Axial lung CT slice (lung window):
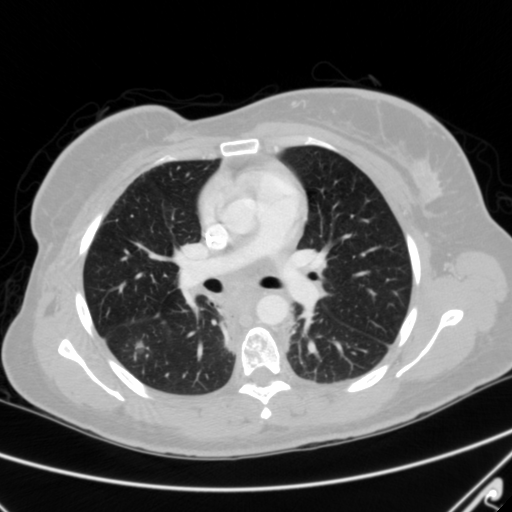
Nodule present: yes
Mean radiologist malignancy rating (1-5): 3.4